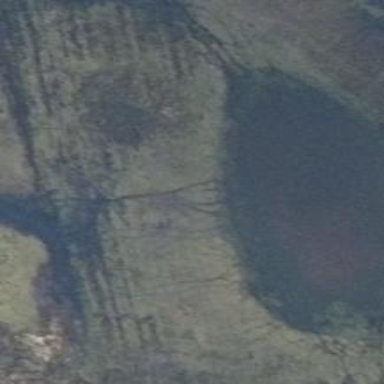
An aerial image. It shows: Beautiful wet meadow natural wetland.